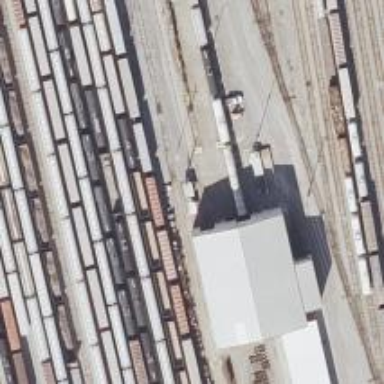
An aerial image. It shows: Covered railway yard with rail tracks.